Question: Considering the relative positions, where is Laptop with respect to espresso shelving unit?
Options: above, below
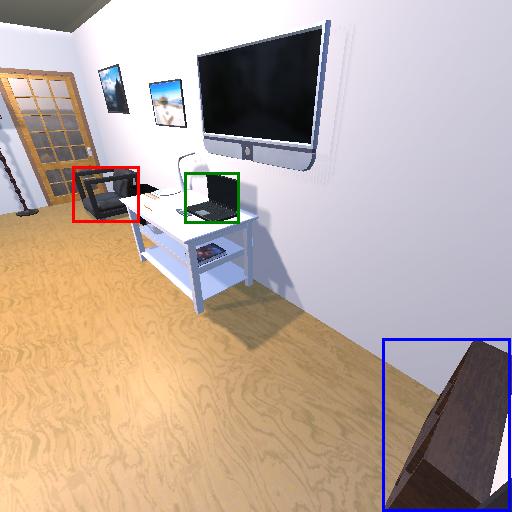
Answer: above